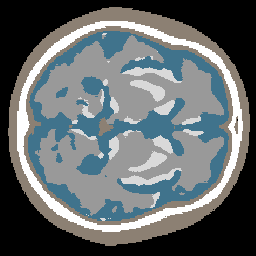
Label: no_lesion